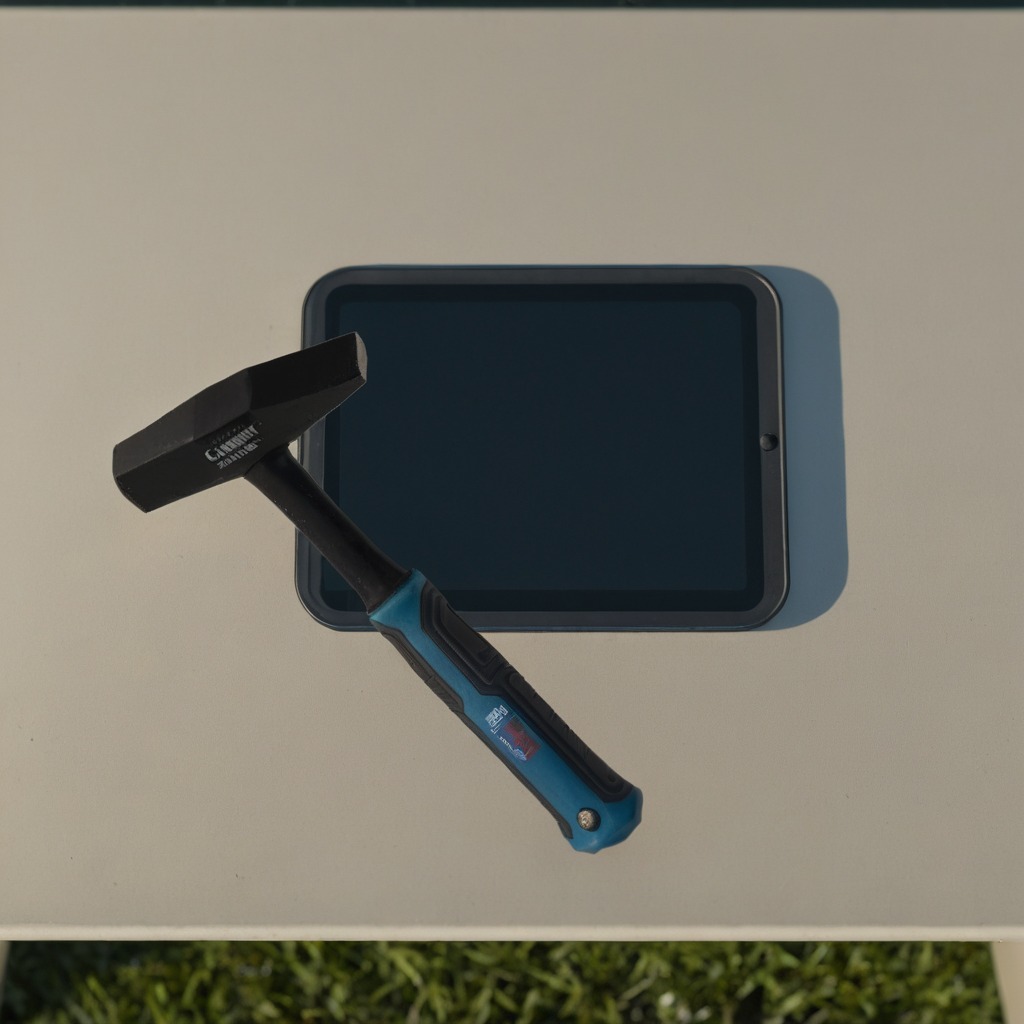
A hammer is lying on the clean utility table in a temporary outdoor tool station afternoon light present textured surface